Aerial crown-view tile of a tropical tree (Barro Colorado Island, Panama), acquired 20241216:
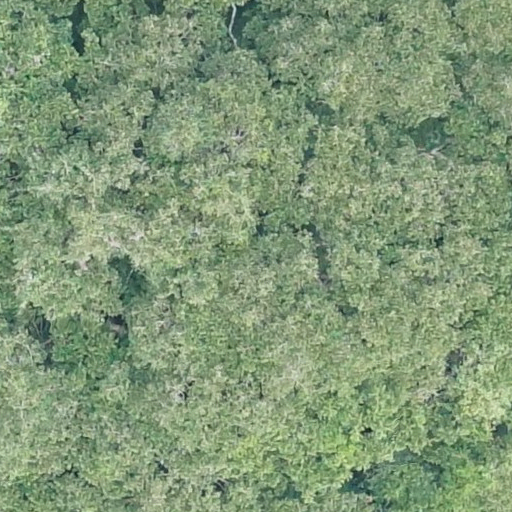
Species: Dipteryx oleifera
GBIF accepted scientific name: Dipteryx oleifera
Crown area: 730.278 m²